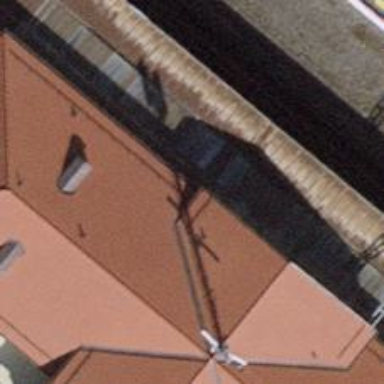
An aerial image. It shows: Entrance to train station.